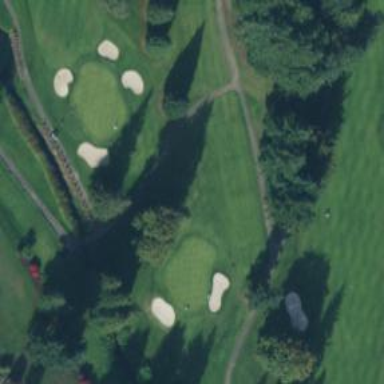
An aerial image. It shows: Rough area on grassy golf course.